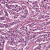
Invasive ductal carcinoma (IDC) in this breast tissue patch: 1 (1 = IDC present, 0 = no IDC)